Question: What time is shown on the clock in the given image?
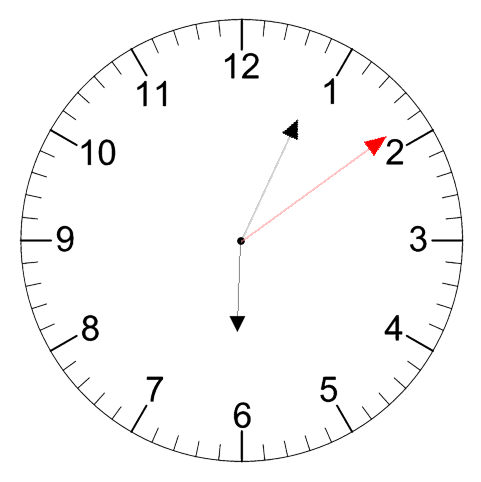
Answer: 06:04:09